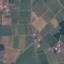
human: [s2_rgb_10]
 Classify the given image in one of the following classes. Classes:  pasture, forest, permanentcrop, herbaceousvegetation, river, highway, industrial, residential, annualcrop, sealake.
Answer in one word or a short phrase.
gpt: PermanentCrop